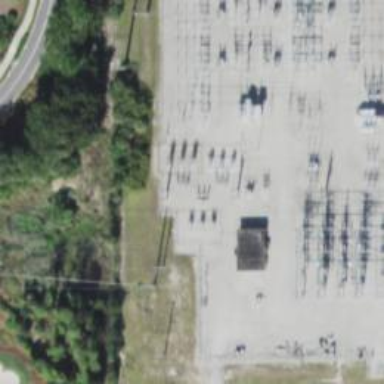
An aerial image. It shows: Switch used for power control.